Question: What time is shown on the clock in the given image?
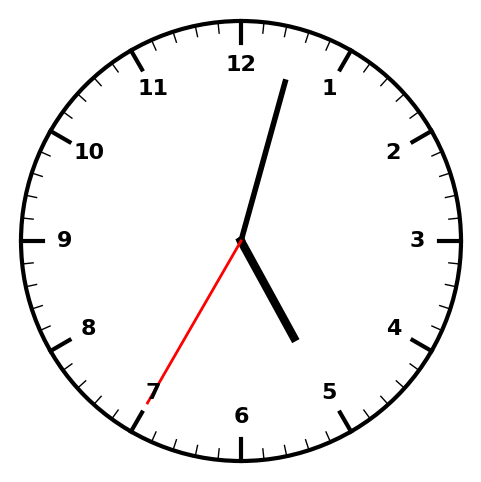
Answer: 05:02:35